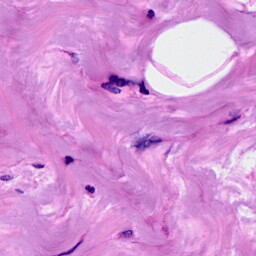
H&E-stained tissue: Breast